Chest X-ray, PA view. Patient: 47 years old, sex F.
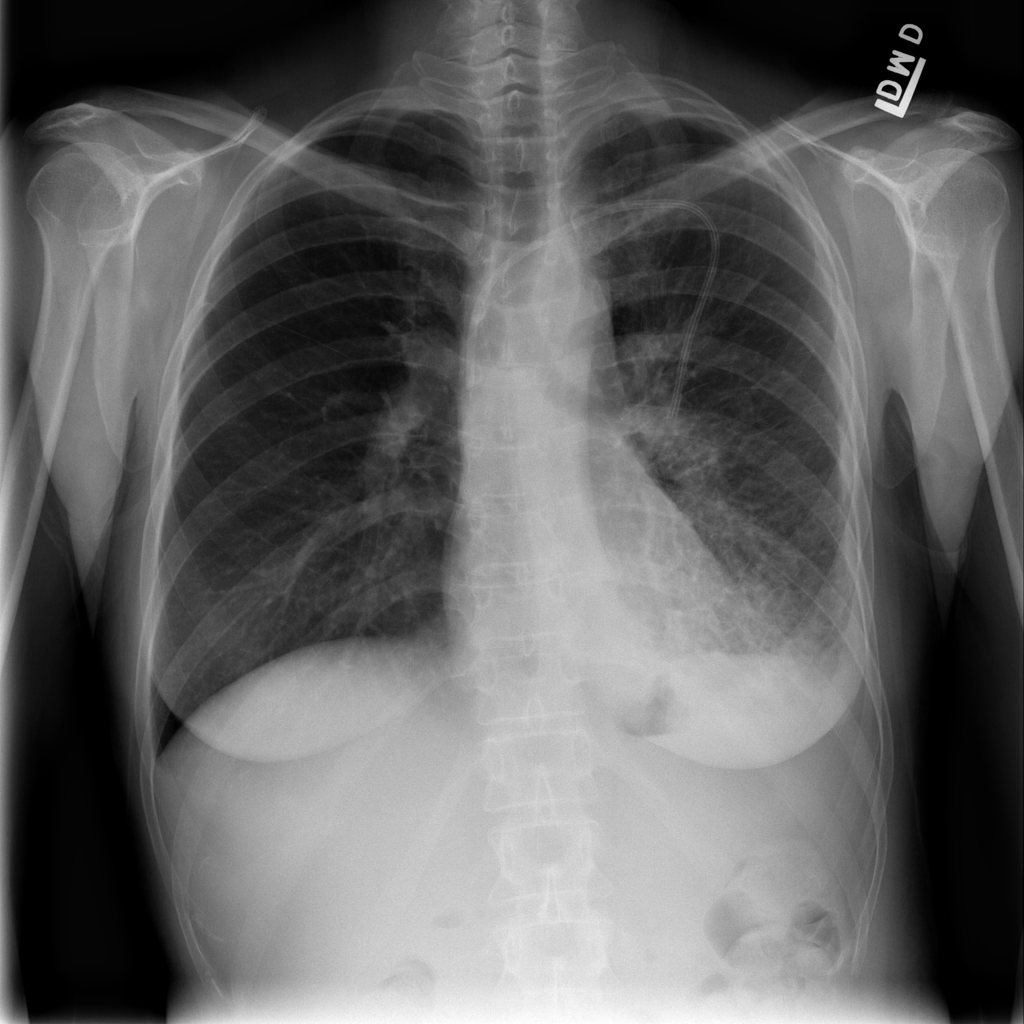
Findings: Pleural_Thickening